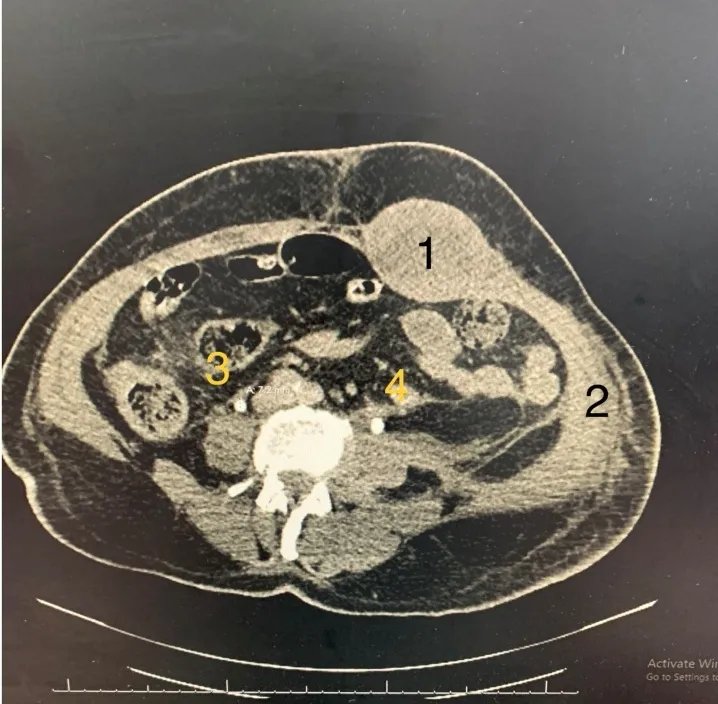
1-RSH, 2. Left abdominal wall haematoma, 3- mild dilated right ureter 7.5 mm, 4- dilated left ureter 10.5 mm.
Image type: radiology (ct)